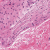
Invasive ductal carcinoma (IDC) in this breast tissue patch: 0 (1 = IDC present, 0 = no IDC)